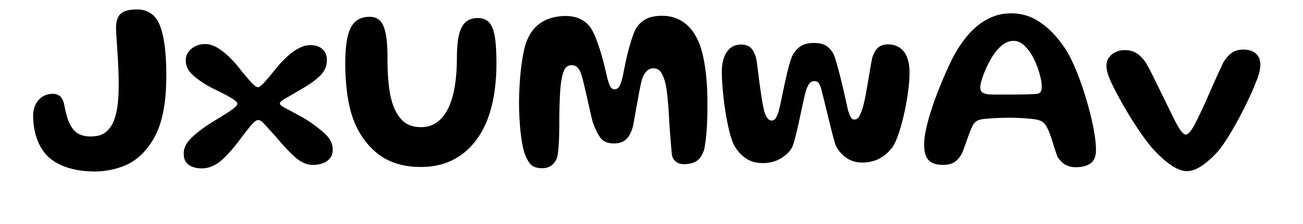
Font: Gluten_Medium